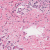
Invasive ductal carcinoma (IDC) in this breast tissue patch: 0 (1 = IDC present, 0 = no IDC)